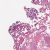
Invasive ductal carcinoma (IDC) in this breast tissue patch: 0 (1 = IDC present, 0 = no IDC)